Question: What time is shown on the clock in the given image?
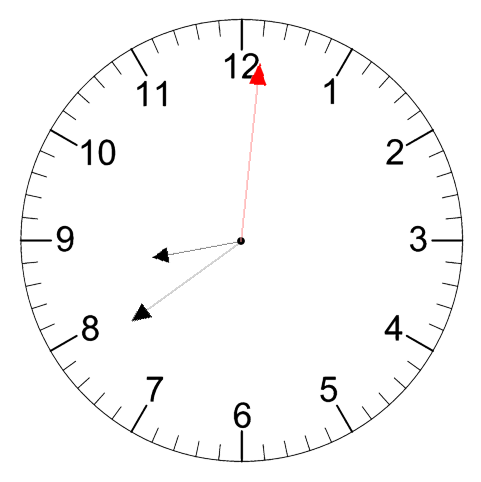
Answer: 08:39:01